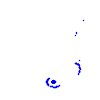
Particle: electron